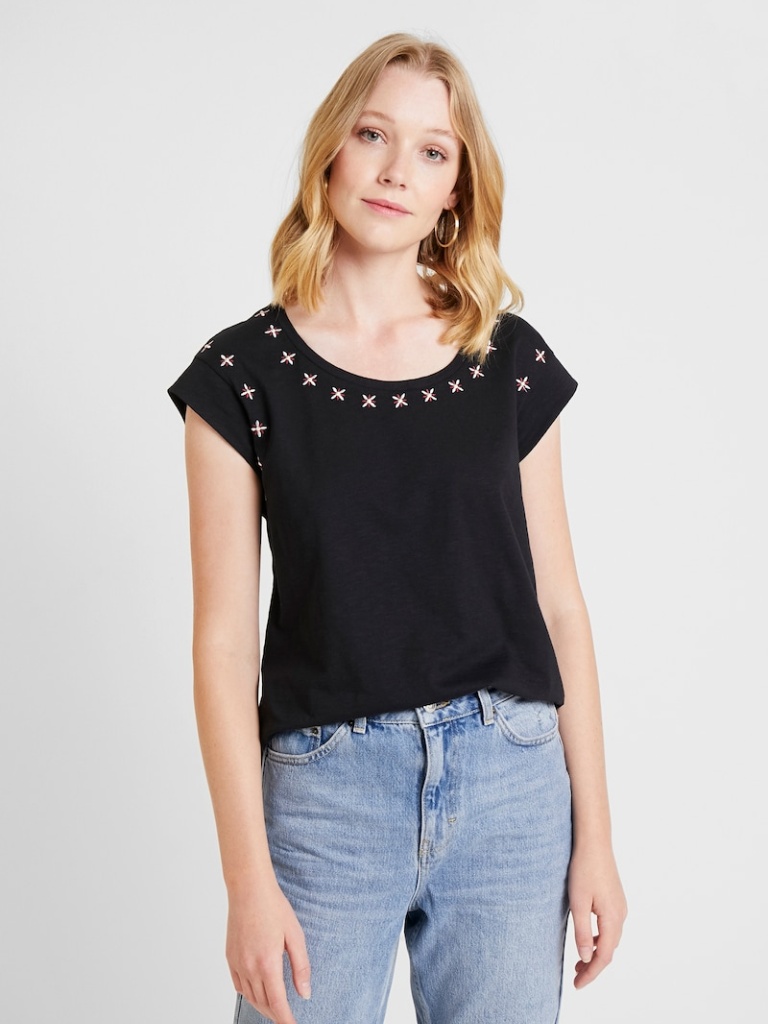
cotton relaxed short sleeve hip length Untucked crew t-shirt